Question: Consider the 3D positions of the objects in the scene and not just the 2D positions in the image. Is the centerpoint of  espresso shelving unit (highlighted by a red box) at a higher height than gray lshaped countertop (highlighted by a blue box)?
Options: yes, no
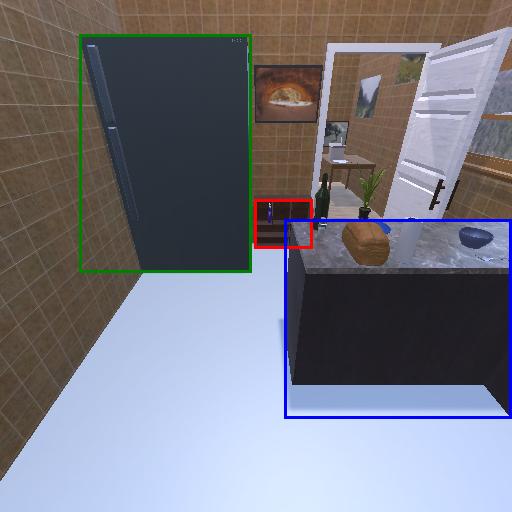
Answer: yes